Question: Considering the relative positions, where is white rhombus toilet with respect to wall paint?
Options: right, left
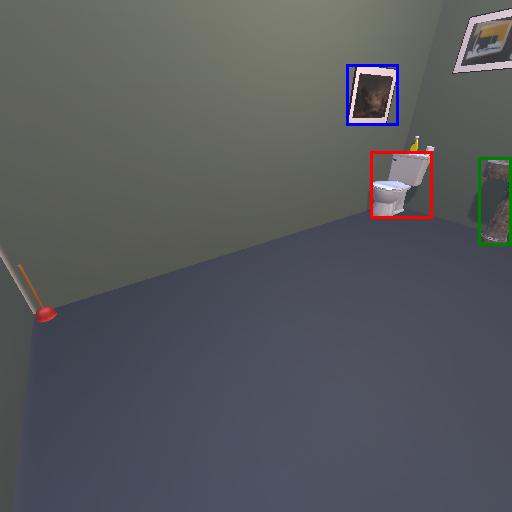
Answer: right